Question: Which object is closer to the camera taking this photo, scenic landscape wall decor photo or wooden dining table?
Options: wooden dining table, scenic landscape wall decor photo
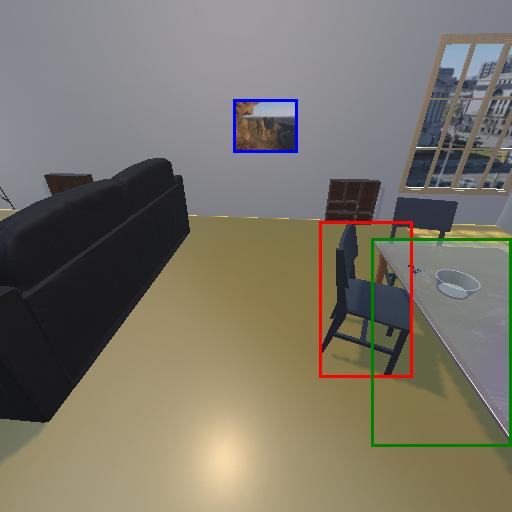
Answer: wooden dining table